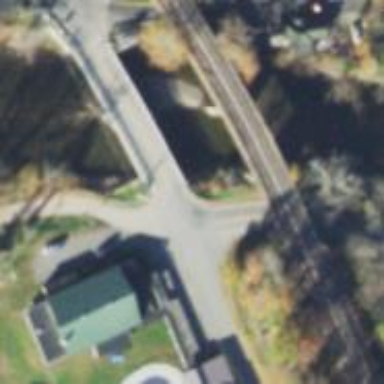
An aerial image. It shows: Viaduct railway bridge with spur service line.